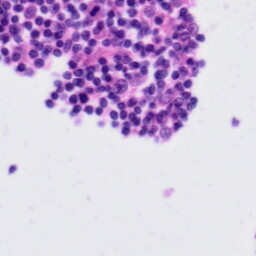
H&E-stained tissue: Tonsil